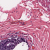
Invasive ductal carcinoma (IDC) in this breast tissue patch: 0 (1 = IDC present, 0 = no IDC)